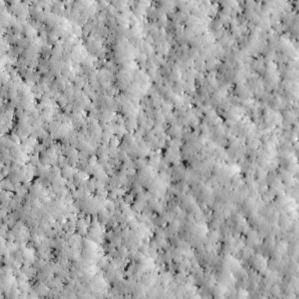
Label: non_frost